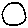
Label: circle